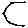
Label: hexagon